Question: This is a very simple question for many of you reading this, but it's quite new for me.
Here is a screenshot for my eclipse

When i run this program i get 'java.io.FileNotFoundException: queries.xml (The system cannot find the file specified)' i tried '../../../queries.xml' but that is also not working. I really don't understand when to use '../' because it means go 1 step back in dir, and in some cases it works, can anyone explain this? Also how can I refer to queries.xml here. Thanks
Note: I might even use this code on a linux box
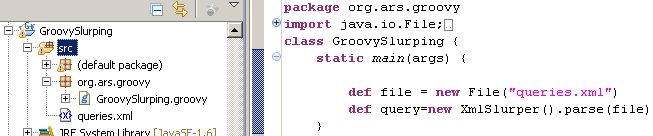
Answer: I assume it is compiling your code into a 'build' or 'classes' folder, and running it from there...
Have you tried the traditional Java way for doing this:
'''
def query = new XmlSlurper().parse( GroovySlurping.class.getResourceAsStream( '/queries.xml' ) )
'''
Assuming the build step is copying the xml into the build folder, I believe that should work
I don't use Eclipse though, so can't be 100% sure...